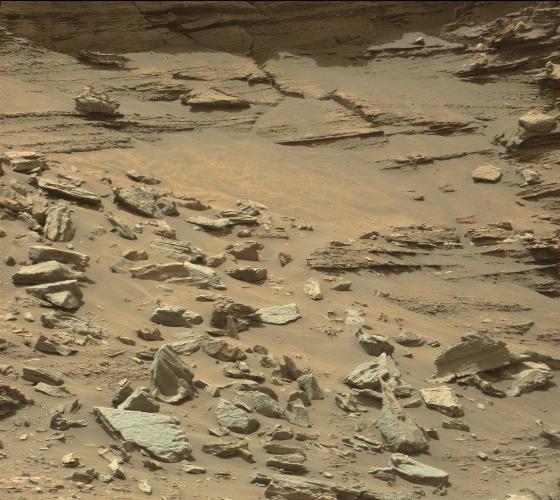
Terrain classes present: Bedrock, Gravel / Sand / Soil, Rock, Shadow